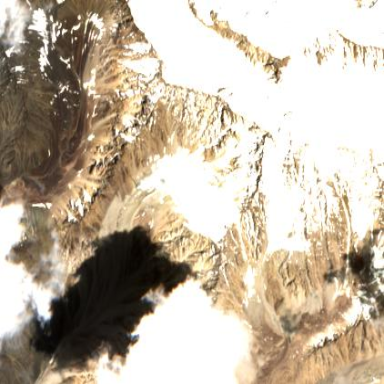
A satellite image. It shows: Majestic glacier in the distance.